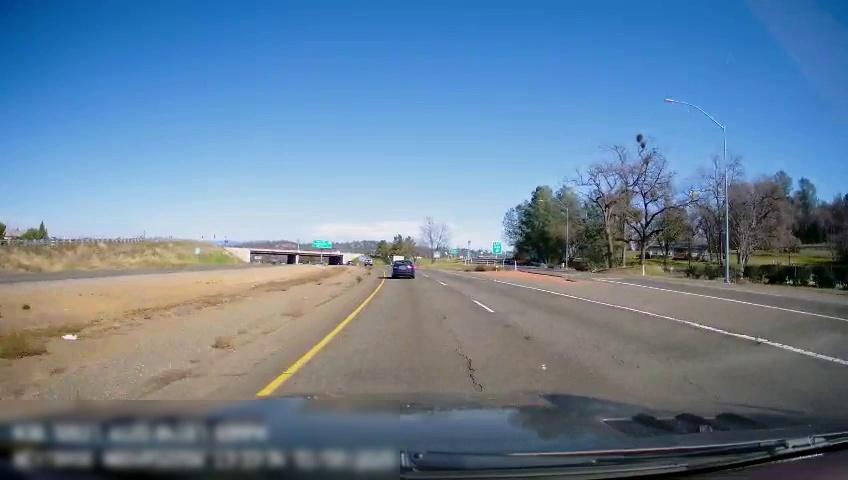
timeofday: Day
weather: Sunny
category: Drivable Space
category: Drivable Space
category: Vehicles | Car
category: Lanes | Current Lane
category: Lanes | Current Lane
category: Lanes | Alternate Lane
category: Lanes | Alternate Lane
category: Traffic | Signs
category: Traffic | Signs